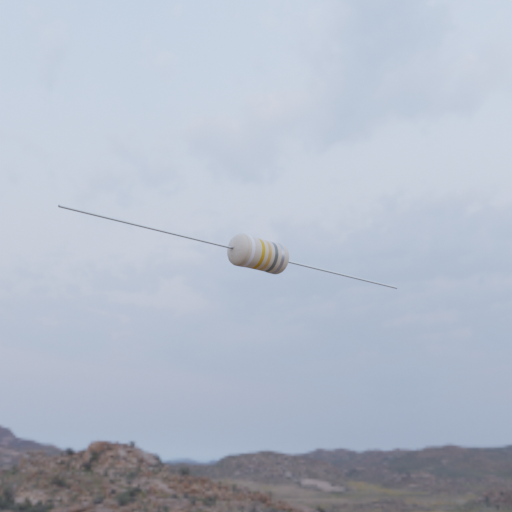
Resistor colour bands (in order): white, gold, gold, gray, silver